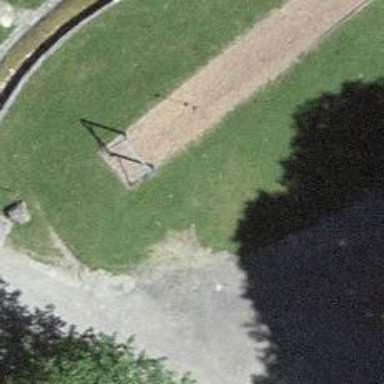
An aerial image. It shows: Playground featuring zipwire.